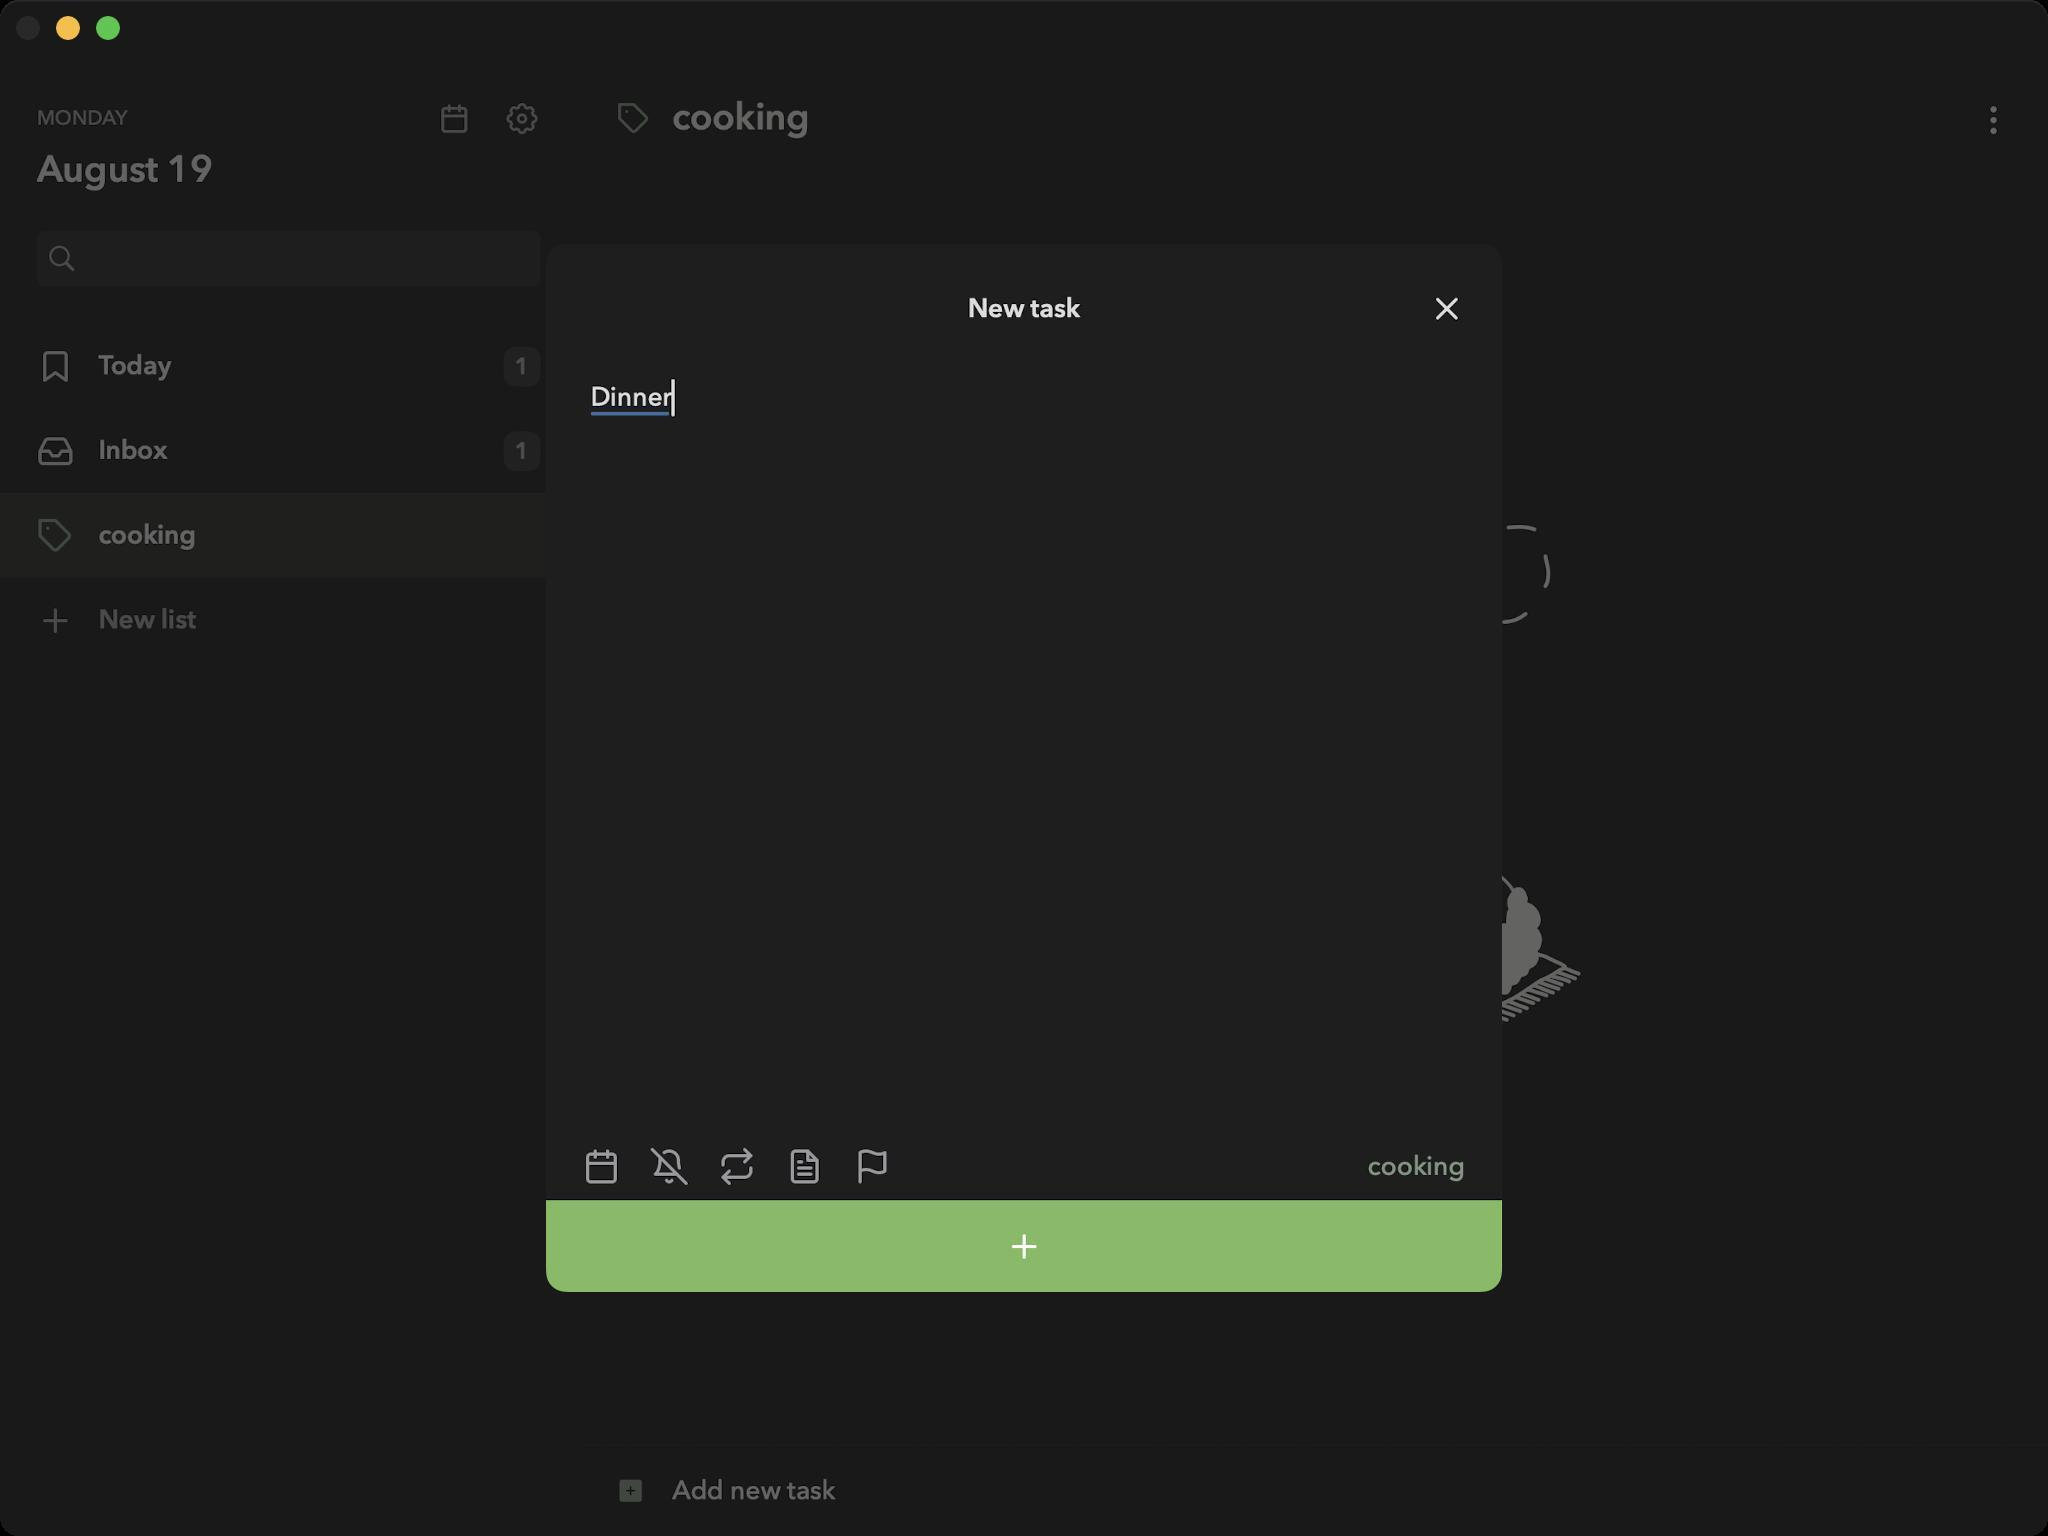
Accessibility tree:
{"name": "Mindlist", "role": "AXWindow", "description": null, "role_description": "standard window", "value": null, "position": "352.00;95.00", "size": "1024;768", "children": [{"name": null, "role": "AXGroup", "description": null, "role_description": "group", "value": null, "position": "0.00;0.00", "size": "1024;768", "children": [{"name": null, "role": "AXGroup", "description": null, "role_description": "group", "value": null, "position": "0.00;0.00", "size": "1024;768", "children": []}]}, {"name": null, "role": "AXButton", "description": null, "role_description": "close button", "value": null, "position": "7.00;6.00", "size": "14;16", "children": []}, {"name": null, "role": "AXButton", "description": null, "role_description": "zoom button", "value": null, "position": "47.00;6.00", "size": "14;16", "children": [{"name": null, "role": "AXGroup", "description": null, "role_description": "group", "value": null, "position": "47.00;6.00", "size": "14;16", "children": [{"name": null, "role": "AXGroup", "description": null, "role_description": "group", "value": null, "position": "47.00;6.00", "size": "14;16", "children": []}]}]}, {"name": null, "role": "AXButton", "description": null, "role_description": "minimize button", "value": null, "position": "27.00;6.00", "size": "14;16", "children": []}, {"name": null, "role": "AXSheet", "description": null, "role_description": "sheet", "value": null, "position": "273.00;122.00", "size": "478;524", "children": [{"name": null, "role": "AXGroup", "description": null, "role_description": "group", "value": null, "position": "273.00;122.00", "size": "478;524", "children": [{"name": null, "role": "AXGroup", "description": null, "role_description": "group", "value": null, "position": "273.00;122.00", "size": "478;524", "children": [{"name": null, "role": "AXStaticText", "description": "New task", "role_description": "text", "value": null, "position": "483.98;137.40", "size": "56;34", "children": []}, {"name": null, "role": "AXButton", "description": "x", "role_description": "button", "value": null, "position": "706.51;137.40", "size": "34;34", "children": []}, {"name": null, "role": "AXTextArea", "description": null, "role_description": "text entry area", "value": "Dinner", "position": "291.48;189.76", "size": "441;336", "children": []}, {"name": null, "role": "AXButton", "description": "calendar", "role_description": "button", "value": null, "position": "283.78;566.29", "size": "34;34", "children": []}, {"name": null, "role": "AXButton", "description": "bell off", "role_description": "button", "value": null, "position": "317.66;566.29", "size": "34;34", "children": []}, {"name": null, "role": "AXButton", "description": "repeat", "role_description": "button", "value": null, "position": "351.54;566.29", "size": "34;34", "children": []}, {"name": null, "role": "AXButton", "description": "file text", "role_description": "button", "value": null, "position": "385.42;566.29", "size": "34;34", "children": []}, {"name": null, "role": "AXButton", "description": "flag", "role_description": "button", "value": null, "position": "419.30;566.29", "size": "34;34", "children": []}, {"name": null, "role": "AXButton", "description": "cooking", "role_description": "button", "value": null, "position": "453.18;566.29", "size": "280;34", "children": []}, {"name": null, "role": "AXButton", "description": "plus", "role_description": "button", "value": null, "position": "273.00;600.17", "size": "478;46", "children": []}]}]}]}]}